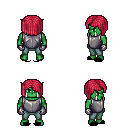
a pixel art fantasy rpg character, male body template, orc, green skin, steel chest armor, teal pants, ruby red pageboy hairstyle, metal gloves, black slippers, four views (front, back, left, right), 2x2 character sprite sheet, small pixel art, hard edges, no anti-aliasing